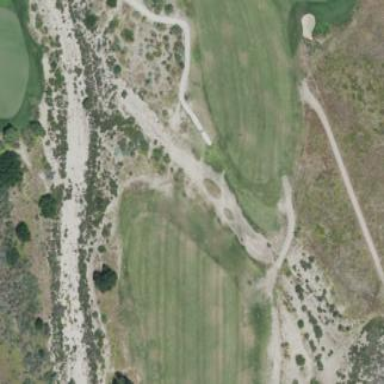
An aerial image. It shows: Sand bunker on golf course.